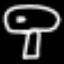
Label: mushroom